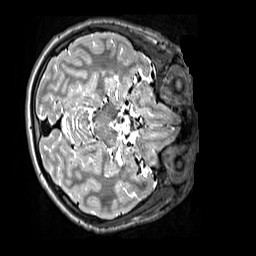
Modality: T2w
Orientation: axial
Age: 11
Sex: male
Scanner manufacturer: siemens
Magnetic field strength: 3 T
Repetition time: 3.2 s
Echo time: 0.408 s